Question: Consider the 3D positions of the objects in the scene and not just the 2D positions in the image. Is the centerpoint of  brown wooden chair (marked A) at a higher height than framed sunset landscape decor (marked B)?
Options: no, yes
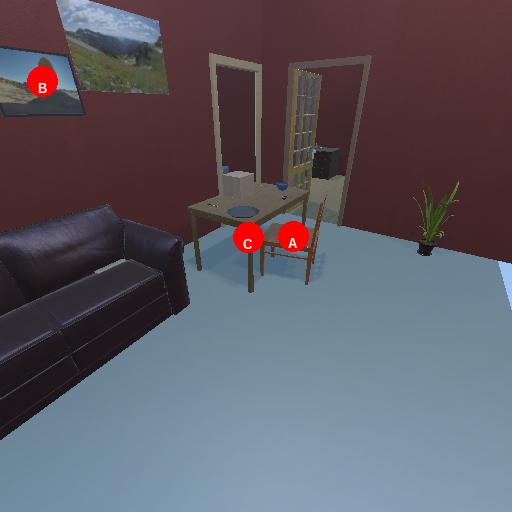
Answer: no